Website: slack
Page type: billing-address
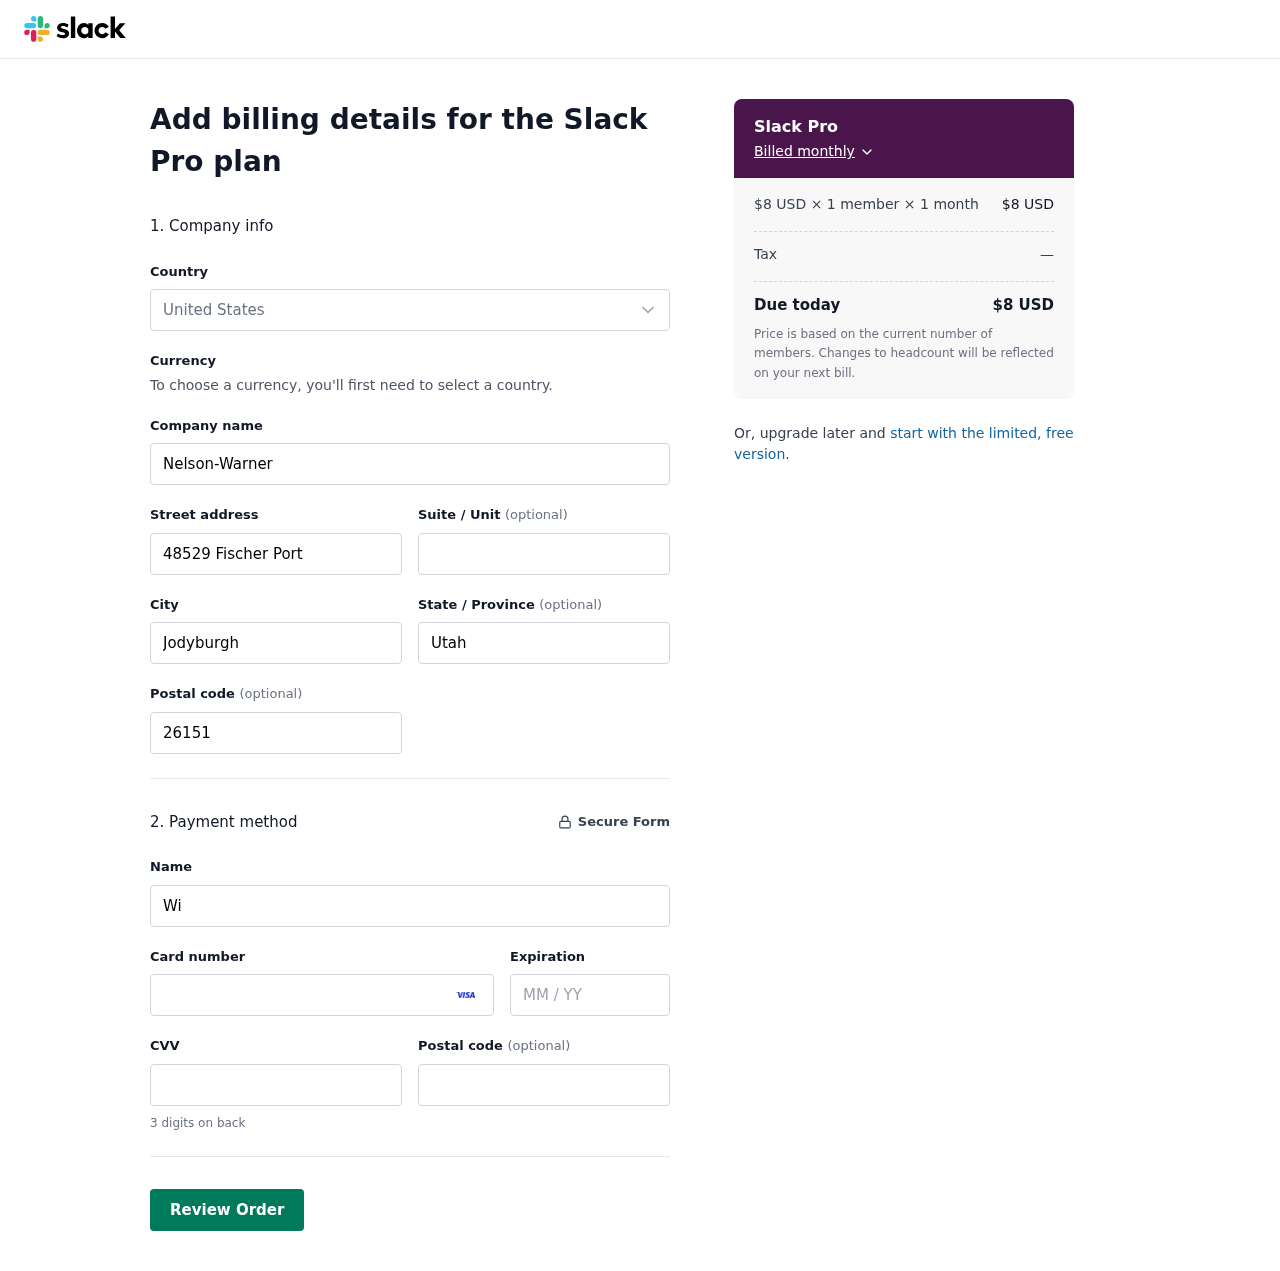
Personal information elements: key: PII_CARD_CVV
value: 806
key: PII_CARD_EXPIRY
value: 12/27
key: PII_CARD_NUMBER
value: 4628 7312 3011 9483
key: PII_CITY
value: Jodyburgh
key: PII_COMPANY
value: Nelson-Warner
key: PII_COUNTRY
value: United States
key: PII_FULLNAME
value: William Gray
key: PII_POSTCODE
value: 26151
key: PII_STATE
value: Utah
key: PII_STREET
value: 48529 Fischer Port
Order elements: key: ORDER_PLAN_PRICE
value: $8 USD
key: ORDER_NUM_MEMBERS
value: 1 member
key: ORDER_NUM_MONTHS
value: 1 month
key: ORDER_SUBTOTAL
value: $8 USD
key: ORDER_TAX
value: —
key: ORDER_TOTAL
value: $8 USD